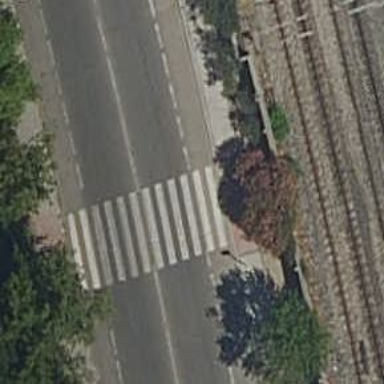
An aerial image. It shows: Paved footway.